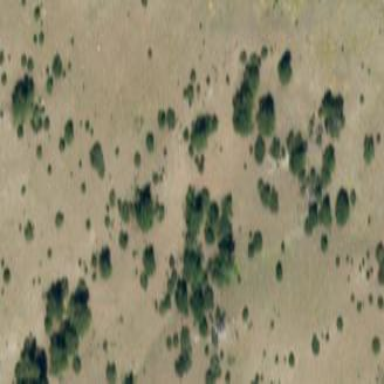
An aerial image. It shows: Woodland area filled with evergreen needle-leaved trees.